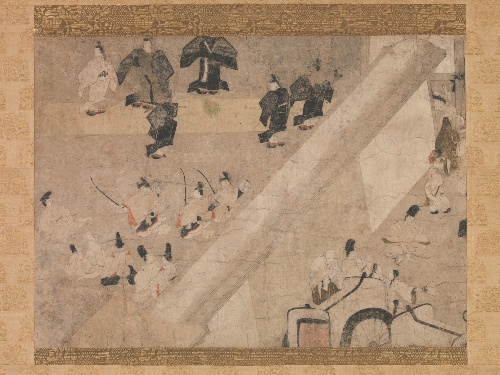
Title: 「高陽院駒競行幸絵巻」『栄花物語』  断簡|"Imperial Visit to the Great Horse Race at the Kaya-no-in Mansion"  from the Tale of Flowering Fortunes
Date: 13th–14th century
Object type: Hanging scroll
Classification: Paintings
Medium: Handscroll segment mounted as a hanging scroll; ink and color on paper
Culture: Japan
Period: Kamakura period (1185–1333)
Dimensions: 12 3/4 × 17 3/4 in. (32.4 × 45.1 cm)
Overall with mounting: 45 3/4 × 22 5/8 in. (116.2 × 57.5 cm)
Overall with mounting: 45 3/4 × 24 1/2 in. (116.2 × 62.2 cm)
Department: Asian Art
Credit line: The Harry G. C. Packard Collection of Asian Art, Gift of Harry G. C. Packard, and Purchase, Fletcher, Rogers, Harris Brisbane Dick, and Louis V. Bell Funds, Joseph Pulitzer Bequest, and The Annenberg Fund Inc. Gift, 1975
Accession year: 1975
Repository: Metropolitan Museum of Art, New York, NY
Tags: Men